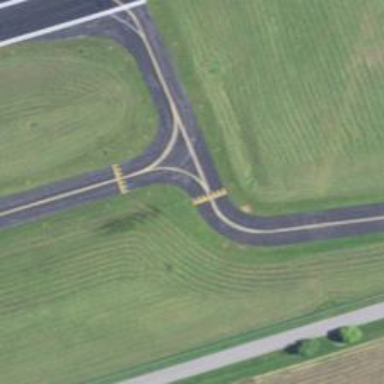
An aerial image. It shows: Image of taxiway at airport.